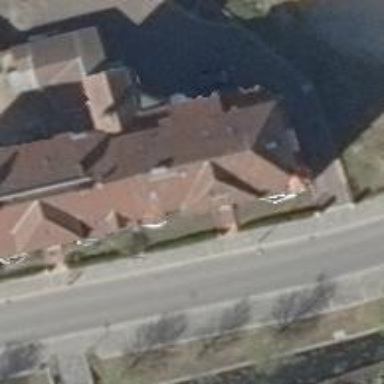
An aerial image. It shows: House with mansard roof shape.